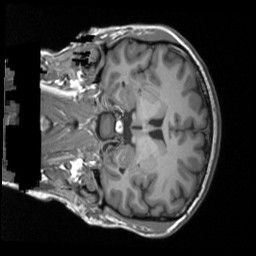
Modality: T1w
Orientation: coronal